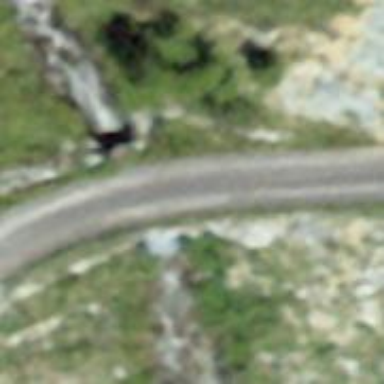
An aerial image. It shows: Culvert tunnel.